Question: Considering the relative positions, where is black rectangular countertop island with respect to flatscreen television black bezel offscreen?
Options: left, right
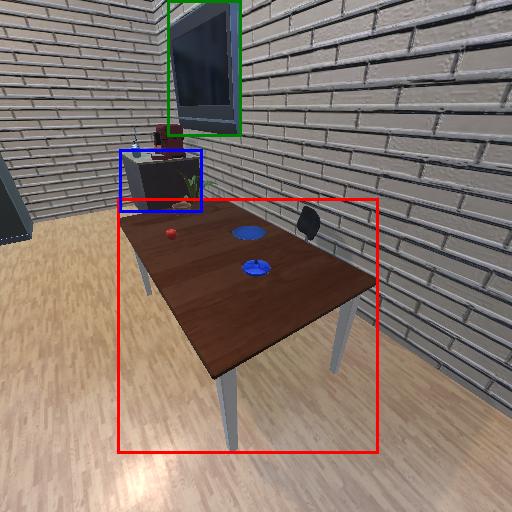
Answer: left